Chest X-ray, PA view. Patient: 21 years old, sex M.
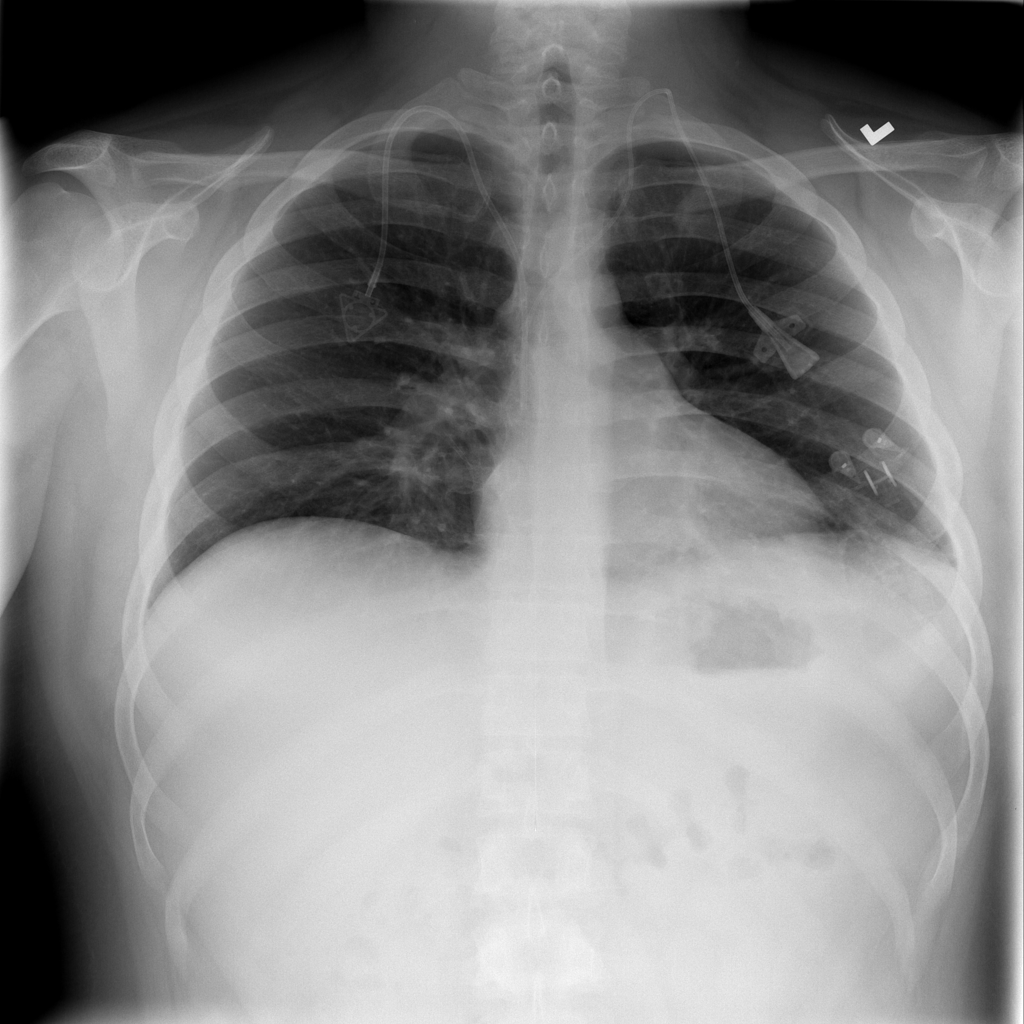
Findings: Atelectasis